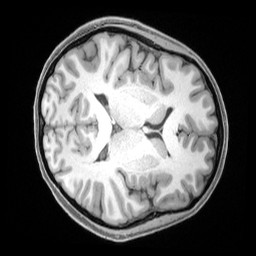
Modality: T1w
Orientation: axial
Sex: female
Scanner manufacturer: siemens
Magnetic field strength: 3 T
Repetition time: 2.4 s
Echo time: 0.00222 s